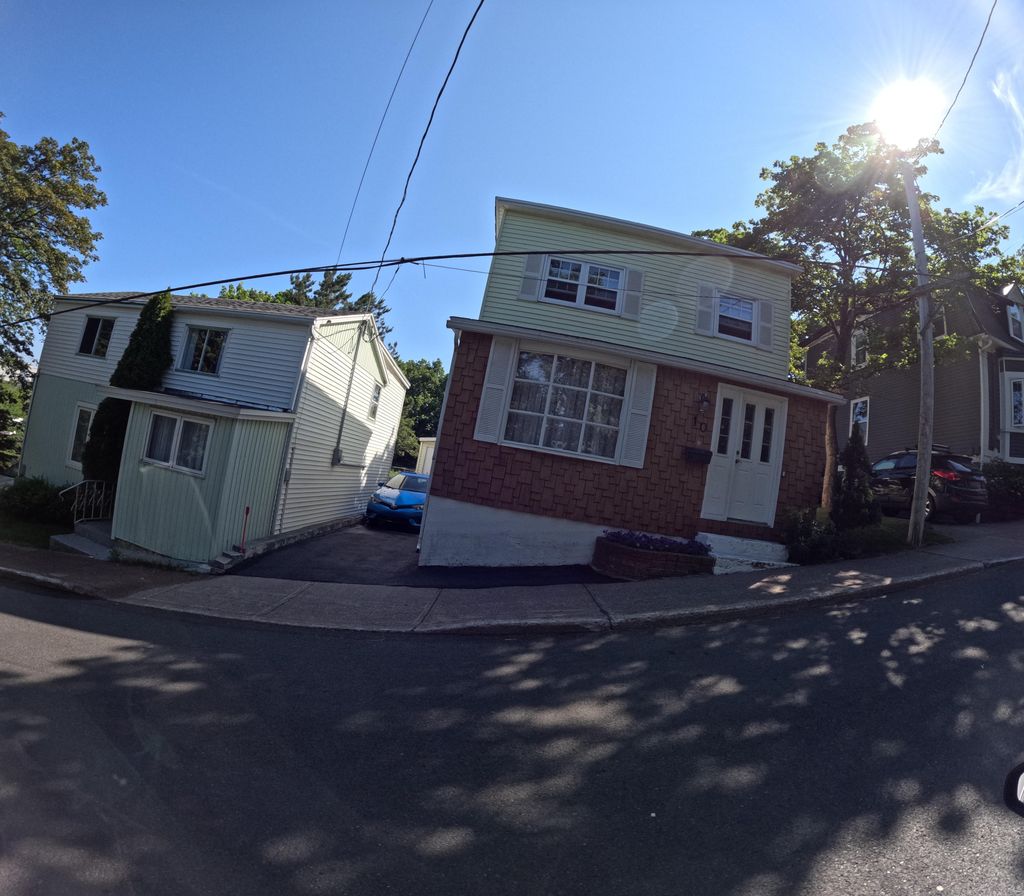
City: st_johns